Interaction volume radius: 10 \u00c5
Interaction volume height: 15 \u00c5
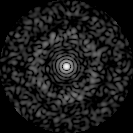
Disorder parameter: 0.8236